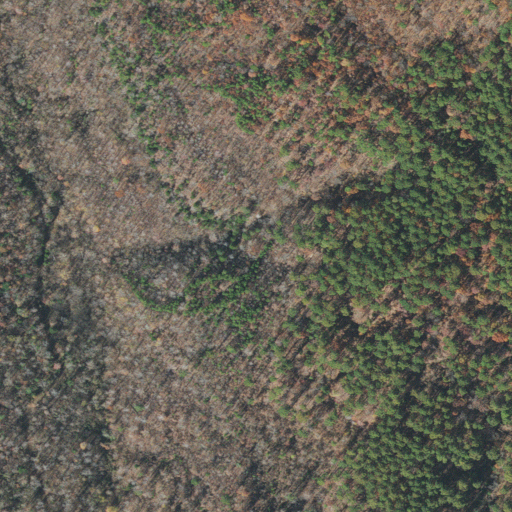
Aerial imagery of cape in Arkansas named Baxter Point containing deciduous forest, evergreen forest, mixed forest, shrub, open development, grassland, and low intensity development